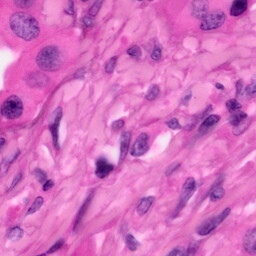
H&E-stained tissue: Pancreatic